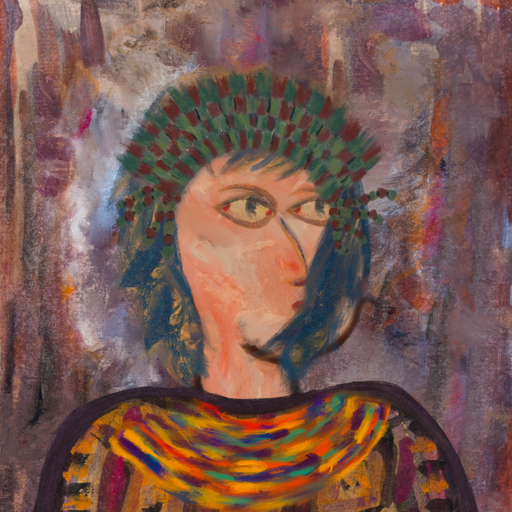
Background: Hypocrite, Head And Neck Side: Roy_Bahadur, Face Side: GypsyMother, Bust: Doll, Hair Side: In_The_Sun, Head Accessory: After_Raid_Crown, Second Necklace: An_Impression_2, Necklace: Blank, Baby: Blank